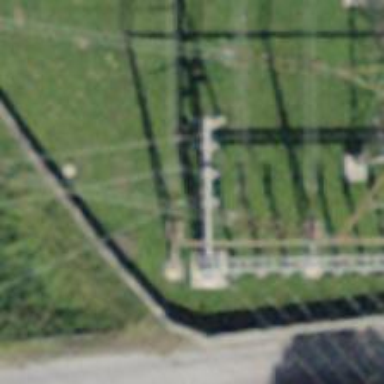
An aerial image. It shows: Insulator used in power systems.